Interaction volume radius: 5 \u00c5
Interaction volume height: 15 \u00c5
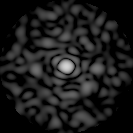
Disorder parameter: 0.8524